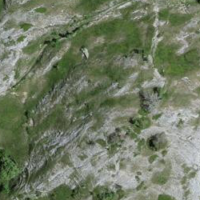
EUNIS habitat code: 24
Species observed at this site:
Papilio machaon
Parnassius apollo
Mantis religiosa
Melanargia galathea
Dactylorhiza sambucina